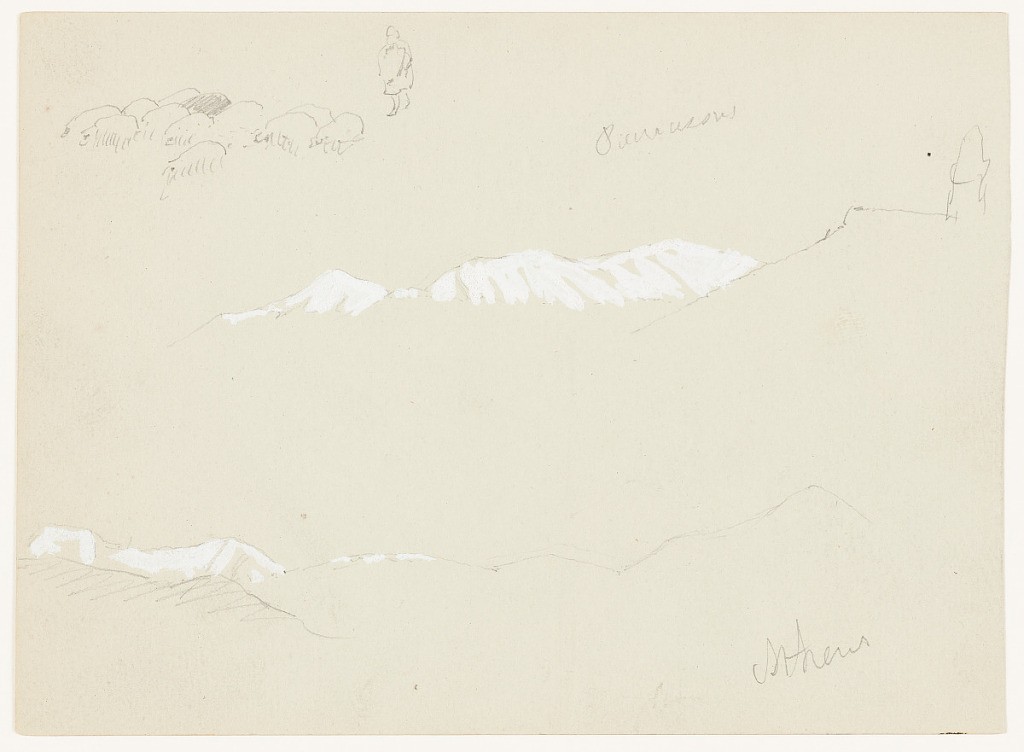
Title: Mt. Parnassus and a Flock of Sheep, Athens, Greece
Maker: Frederic Edwin Church, American, 1826–1900
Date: April 14-25, 1869
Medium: Graphite and white gouache on gray-green wove paper; verso: graphite and white gouache
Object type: Drawing
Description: Landscape sketch showing a view, at center, of the snow-capped Mt. Parnassus in the distance and the moutain range to which it belongs. At right, the vertical, almost columnar form of the Philopappos Monument is visible. In the lower portion of the composition, another view of a snow-capped mountain range is visible. At upper left, a sketch of a shepherd leading a flock of twelve sheep is included.

Verso: Landscape sketch showing a view of rugged hills in the middle distance and taller, snow-capped mountains in the background. At center left, the vertical, columnar form of the Philopappos Monument  is visible atop a rocky prominence. At extreme left, the snow-capped Mt. Parnassus is shown.